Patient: sex M, age 58
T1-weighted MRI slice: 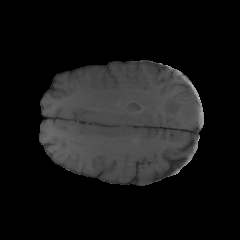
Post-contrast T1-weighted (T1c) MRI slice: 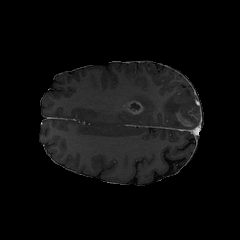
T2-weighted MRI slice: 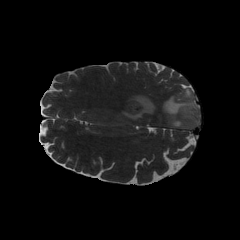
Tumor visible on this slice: yes
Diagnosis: Glioblastoma, IDH-wildtype
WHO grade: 4